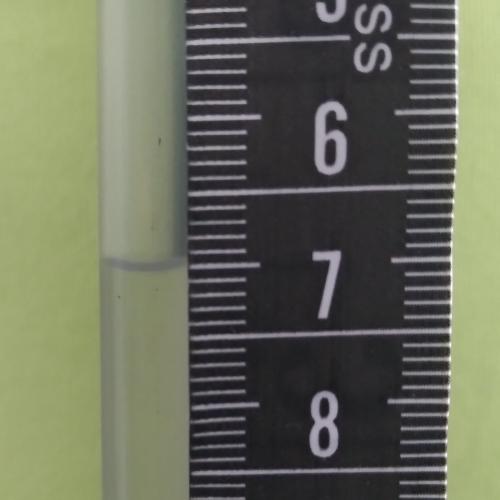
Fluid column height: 7.0 cm